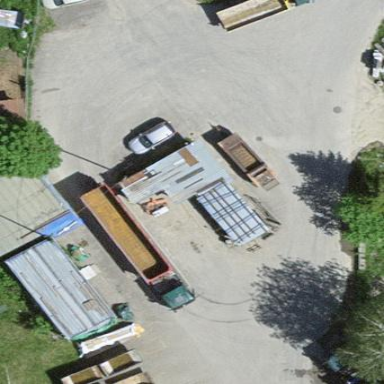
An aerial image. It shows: Shed.